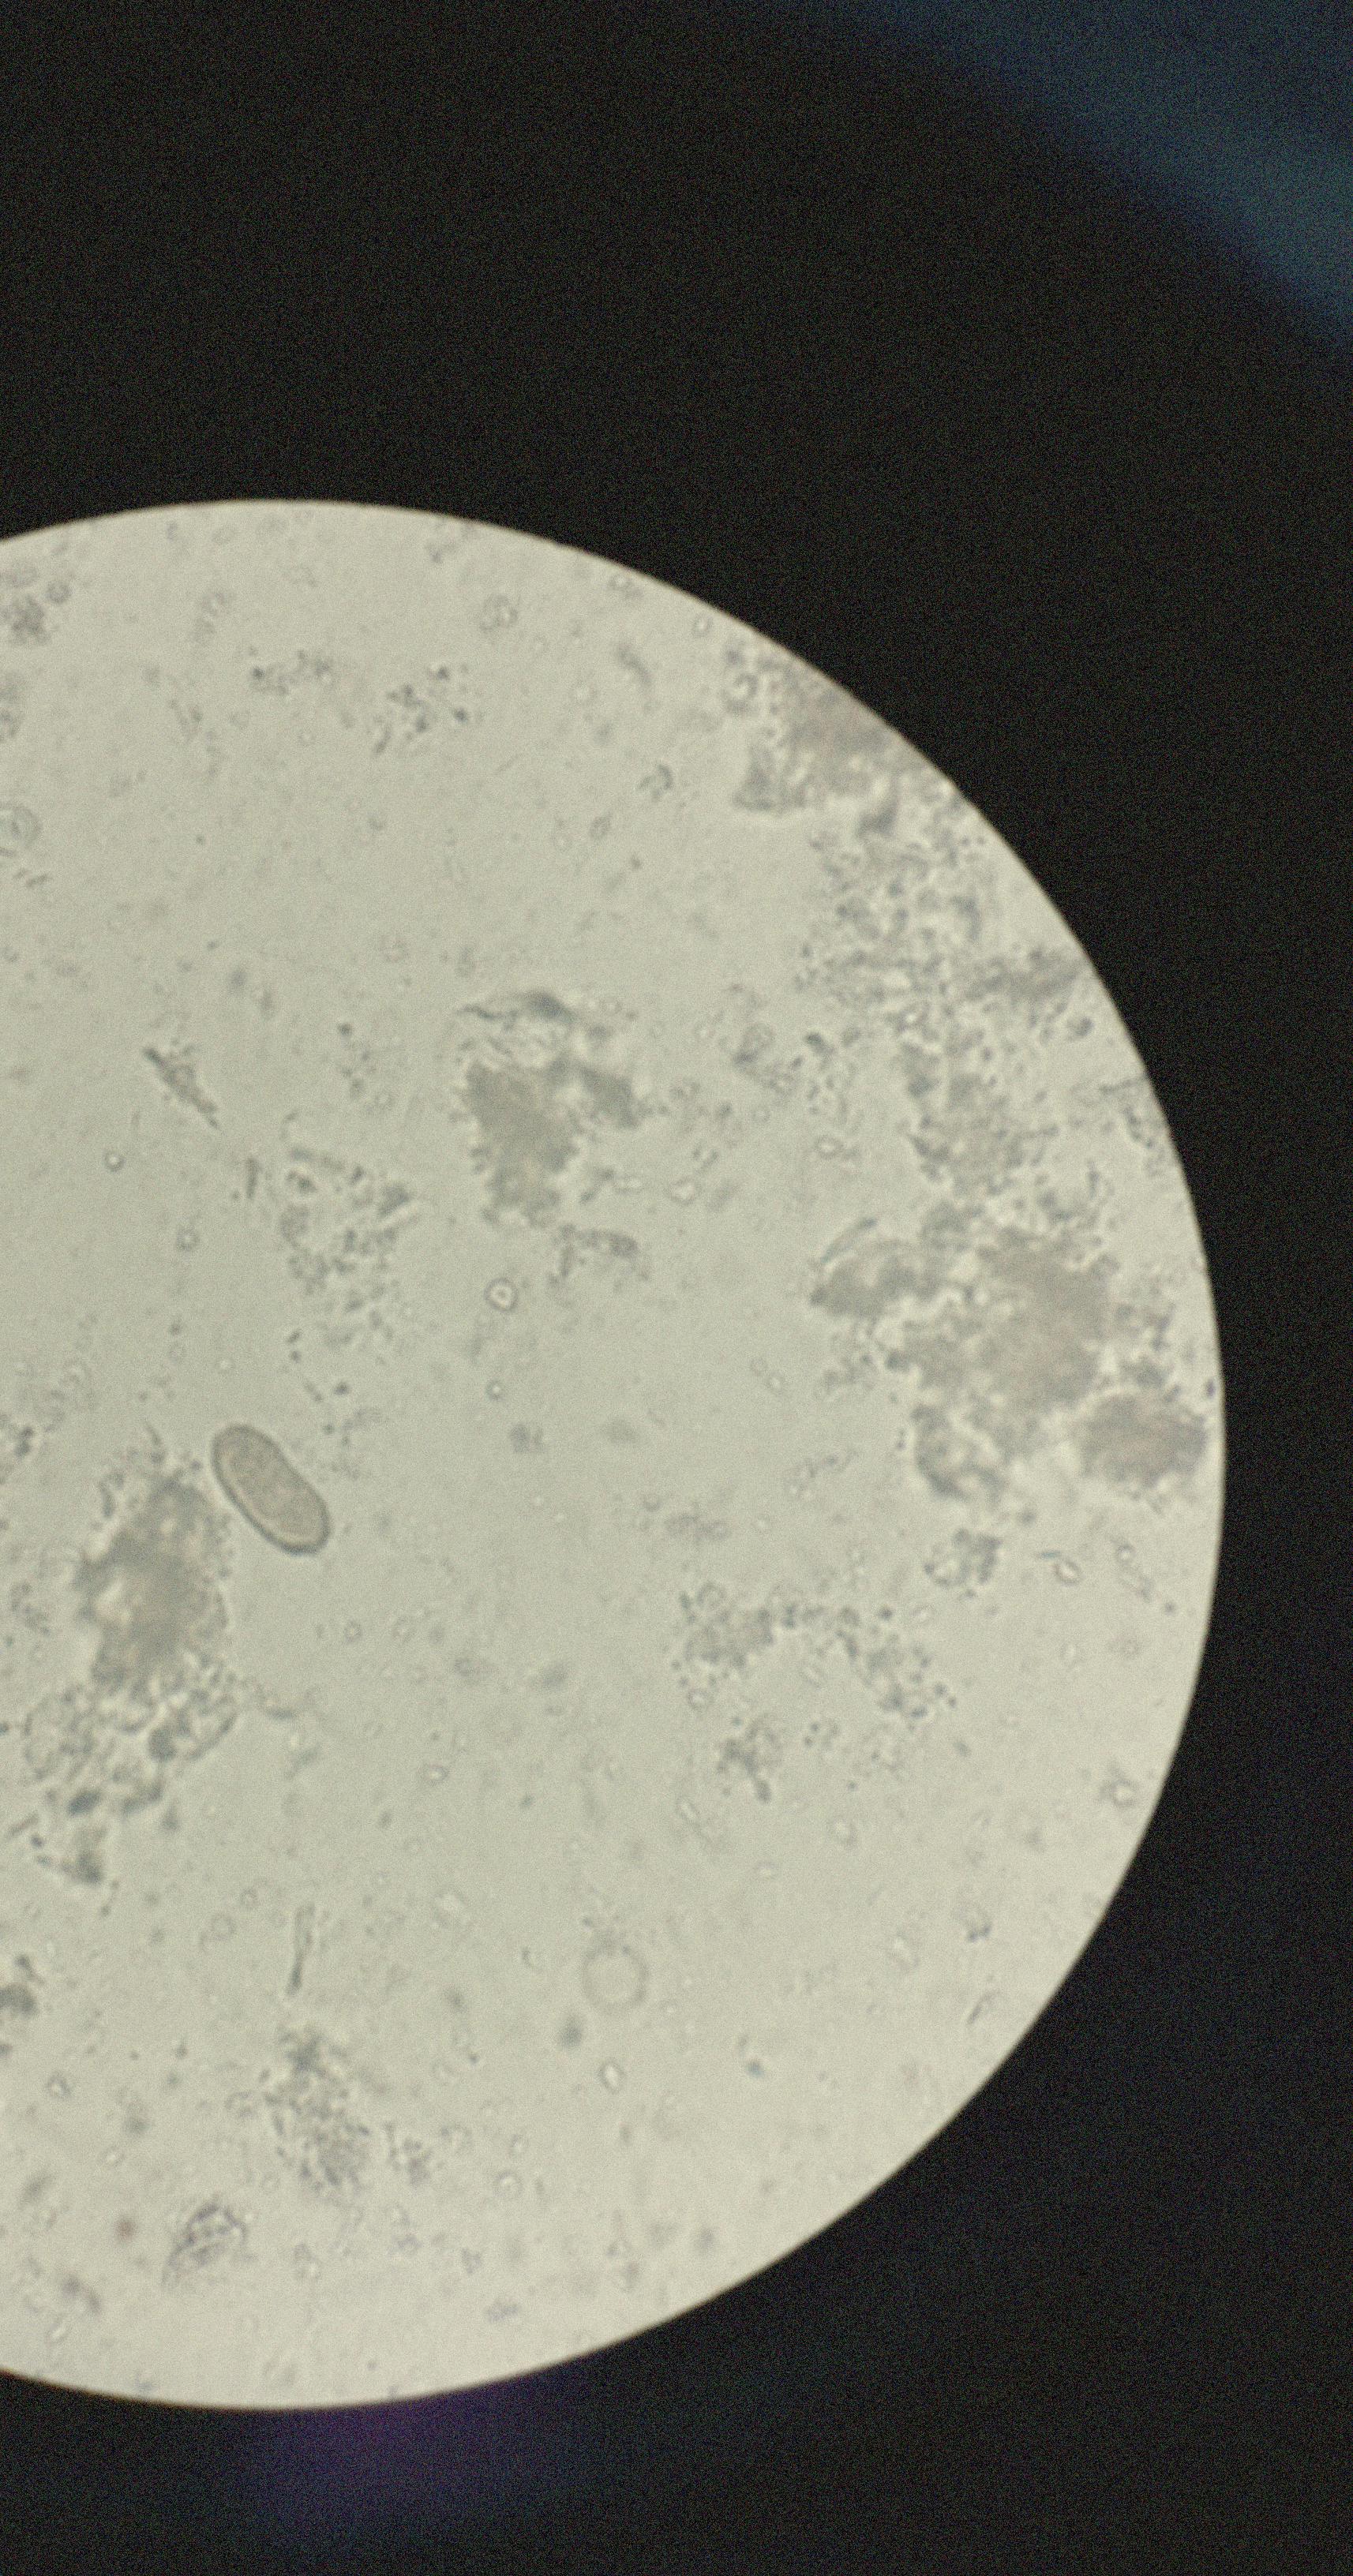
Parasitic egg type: Capillaria philippinensis